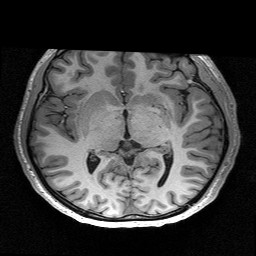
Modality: T1w
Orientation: coronal
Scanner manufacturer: siemens
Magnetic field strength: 3 T
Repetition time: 2.53 s
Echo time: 0.00267 s